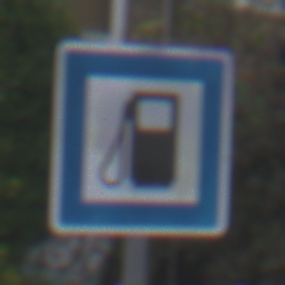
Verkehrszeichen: Tankstelle
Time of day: MorningAfternoon
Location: Outdoor (Urban)
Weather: Overcast
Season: NotSpecified
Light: Natural